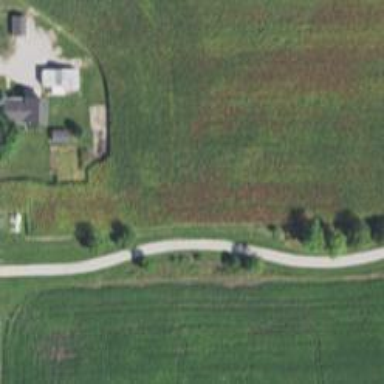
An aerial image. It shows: Asphalt cycleway.